Interaction volume radius: 5 \u00c5
Interaction volume height: 20 \u00c5
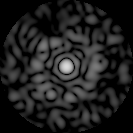
Disorder parameter: 0.823